Aerial crown-view tile of a tropical tree (Barro Colorado Island, Panama), acquired 20250414:
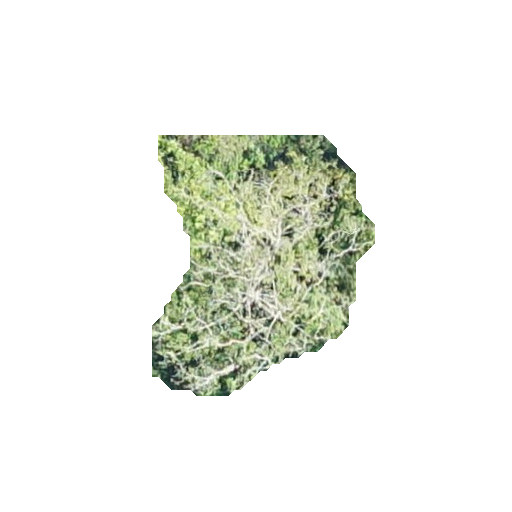
Species: Virola surinamensis
GBIF accepted scientific name: Virola surinamensis
Crown area: 63.953 m²